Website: lowes
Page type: stored-credit-cards
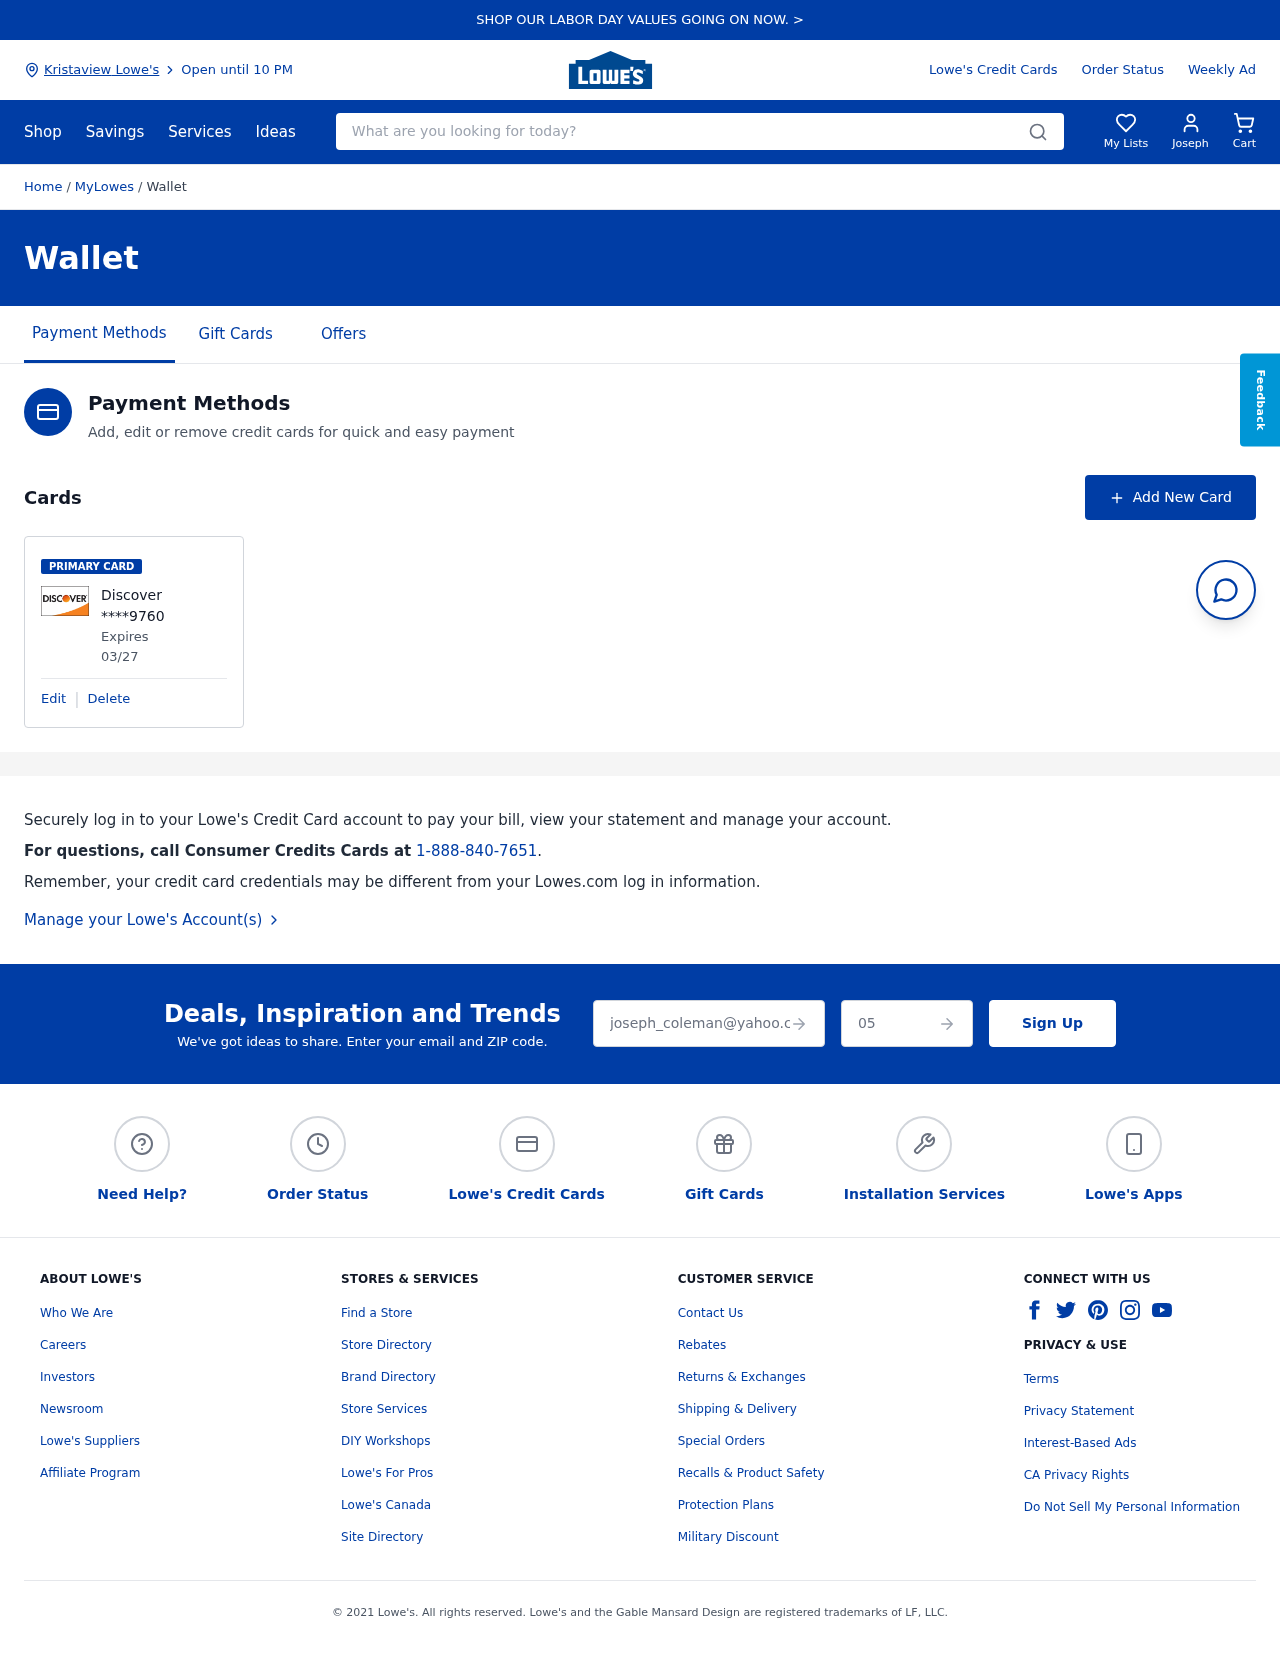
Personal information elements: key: PII_CARD_EXPIRY
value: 03/27
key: PII_CARD_LAST4
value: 9760
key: PII_CARD_TYPE
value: Discover
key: PII_CITY
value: Kristaview Lowe's
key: PII_EMAIL
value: joseph_coleman@yahoo.com
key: PII_FIRSTNAME
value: Joseph
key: PII_POSTCODE
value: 05191
Search elements: key: HEADER_SEARCH
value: What are you looking for today?